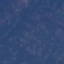
Label: HerbaceousVegetation